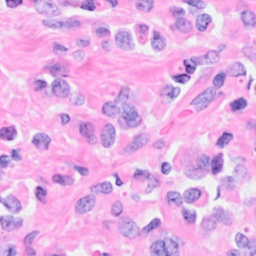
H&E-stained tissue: Breast